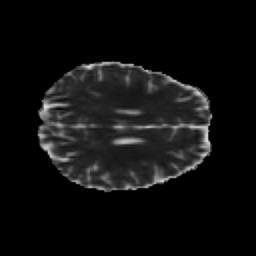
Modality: MD
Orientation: axial
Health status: healthy
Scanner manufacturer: siemens
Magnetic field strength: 3 T
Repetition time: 10 s
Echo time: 0.092 s